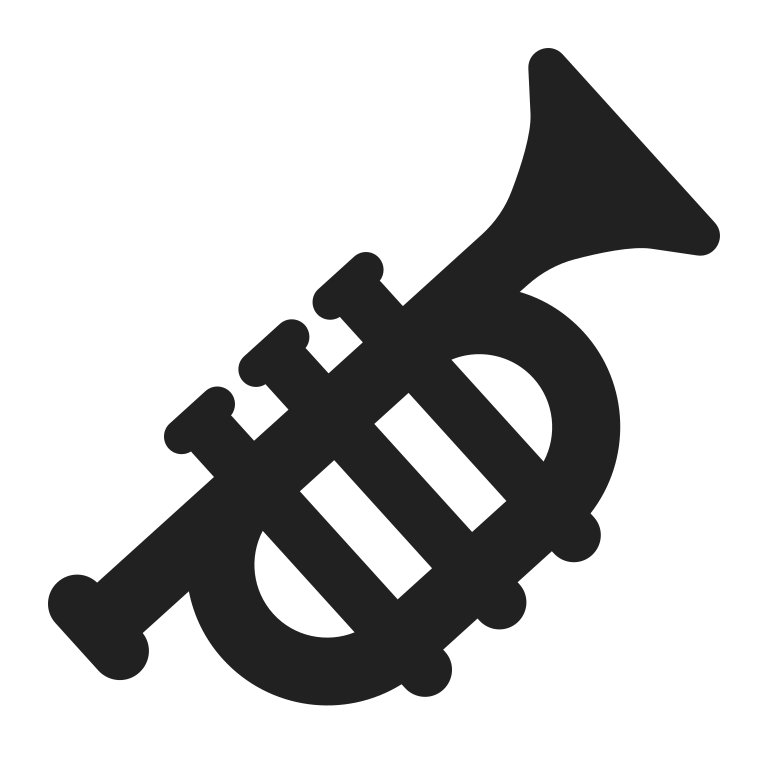
trumpet high contrast